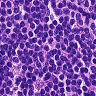
Metastatic tissue present: no